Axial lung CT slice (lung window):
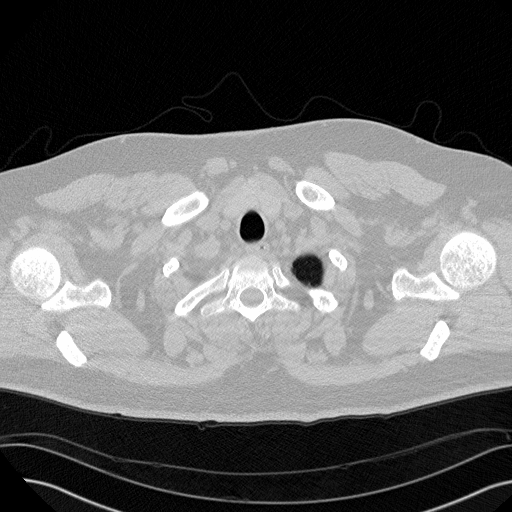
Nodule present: no